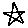
Label: star